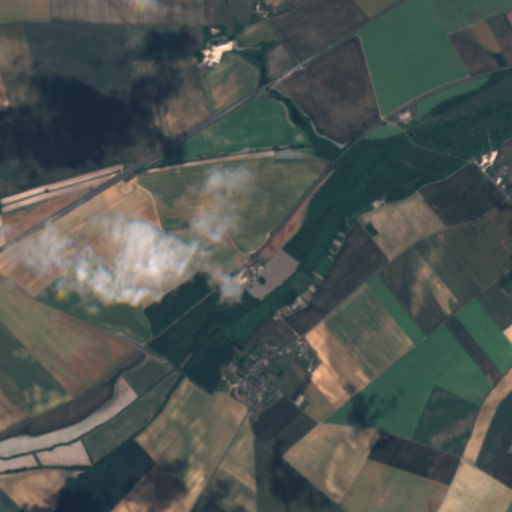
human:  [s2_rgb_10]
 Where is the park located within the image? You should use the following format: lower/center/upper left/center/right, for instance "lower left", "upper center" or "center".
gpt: The park is located in the lower center of the image.
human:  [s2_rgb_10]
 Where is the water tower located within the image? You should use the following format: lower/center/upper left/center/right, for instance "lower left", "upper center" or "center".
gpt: The water tower is located in the lower right of the image.
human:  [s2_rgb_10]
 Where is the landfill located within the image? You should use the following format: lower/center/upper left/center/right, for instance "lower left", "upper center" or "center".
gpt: There is no landfill in the image.